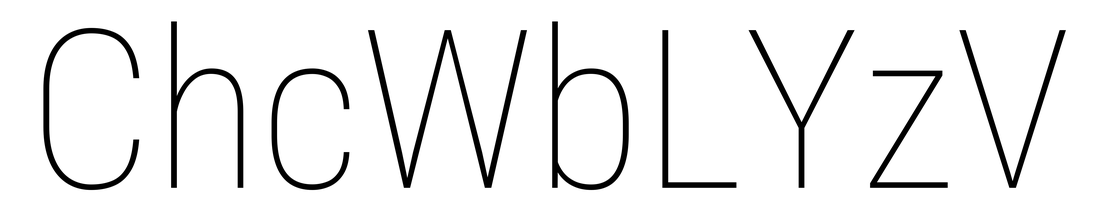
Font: Roboto_Condensed_Thin